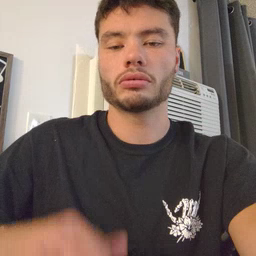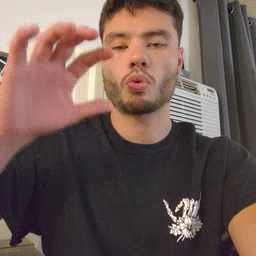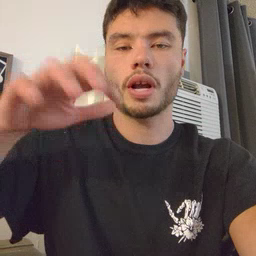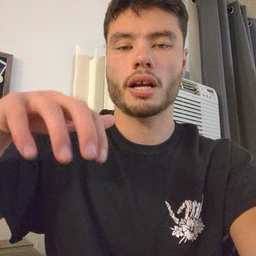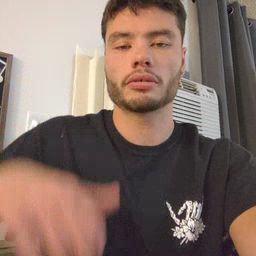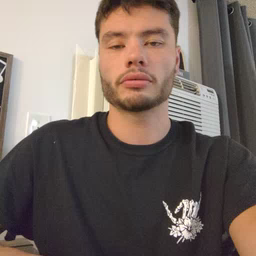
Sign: rain